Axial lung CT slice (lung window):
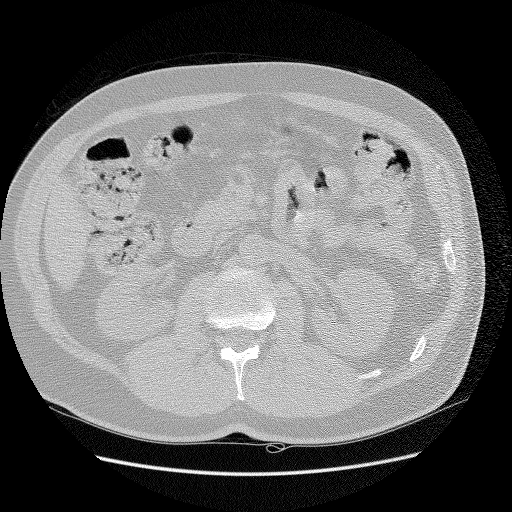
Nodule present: no